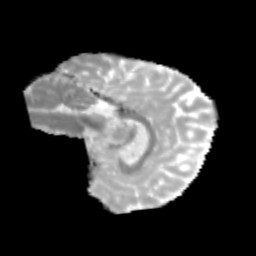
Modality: MD
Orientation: sagittal
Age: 13
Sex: female
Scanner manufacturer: siemens
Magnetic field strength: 3 T
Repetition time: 3.8 s
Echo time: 0.07 s